Question: I'm using ng-repeat with filter:search and I want to know when you try and filter and it returns nothing so I can search the rest of the records not just the records of the ng-repeat.
Example
ng-repeat="s in tbl | filter: search"
tbl is length 125(i found this to be around the most for a table to run smoothly) and lets say i have a total of 1000 records that i use pagination to change to. If the search filter returns 0 I want to be able to search the rest of those records but I need to be able to know when the search returns nothing.

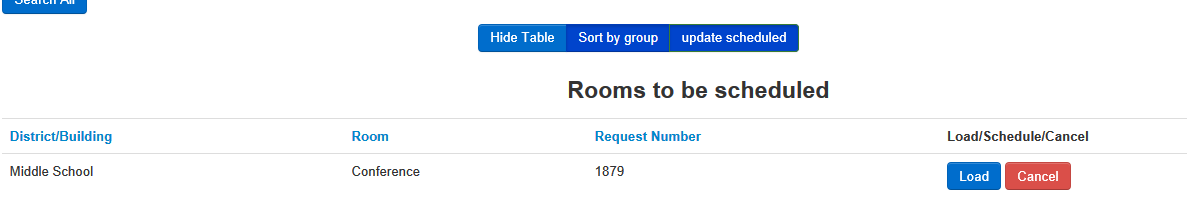
Answer: I would write a custom filter. And do something similar to this.
'''
.filter('filterFunction', function() {
return function (objects) {
var filtered_list = [];
var filterFunction = function(array) {
for (var i = 0; i < array.length; i++) {
if (something) filtered_list.push(array[i]);
}
}
filterFunction(objects);
while (filtered_list.length === 0) {
objects = ... get new list ...
filterFunction(objects);
}
return filtered_list;
}
});
'''